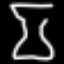
Label: hourglass